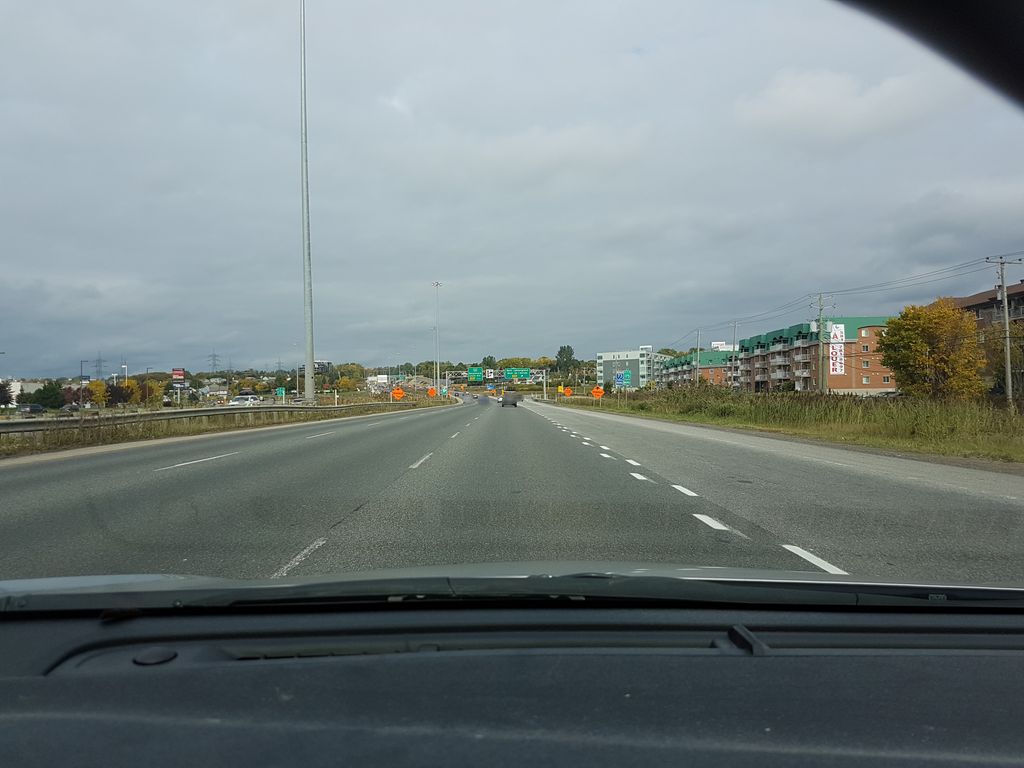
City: quebec_city